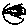
Label: bird